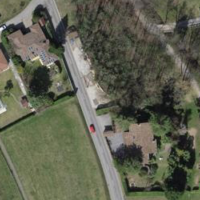
EUNIS habitat code: 55
Species observed at this site:
Euonymus europaeus